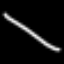
Label: line